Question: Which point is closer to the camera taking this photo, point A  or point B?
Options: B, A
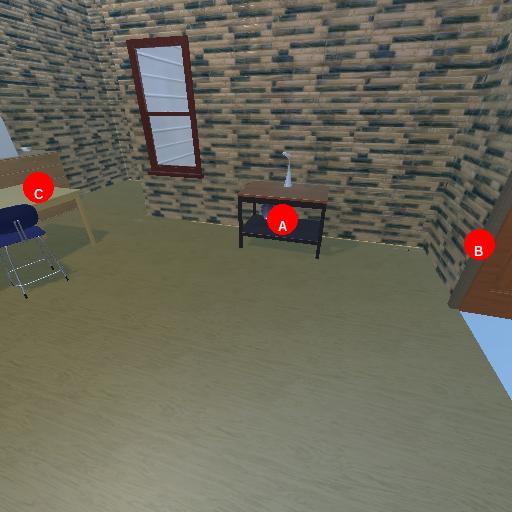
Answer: B